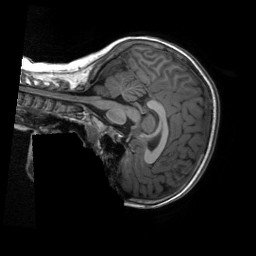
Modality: T1w
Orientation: sagittal
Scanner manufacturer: siemens
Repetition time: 2.3 s
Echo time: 0.00229 s